Question: I have a data frame created with this code:
'''
require(reshape2)
foo <- data.frame( abs( cbind(rnorm(3),rnorm(3, mean=.8),rnorm(3, mean=.9),rnorm(3, mean=1))))
qux <- data.frame( abs( cbind(rnorm(3),rnorm(3, mean=.3),rnorm(3, mean=.4),rnorm(1, mean=2))))
bar <- data.frame( abs( cbind(rnorm(3,mean=.4),rnorm(3, mean=.3),rnorm(3, mean=.9),rnorm(3, mean=1))))
colnames(foo) <- c("w","x","y","z")
colnames(qux) <- c("w","x","y","z")
colnames(bar) <- c("w","x","y","z")
rownames(foo) <- c("n","q","r")
rownames(qux) <- c("n","q","r")
rownames(bar) <- c("n","q","r")
foo <- cbind(ID=rownames(foo),foo)
bar <- cbind(ID=rownames(bar),qux)
qux <- cbind(ID=rownames(bar),qux)
foo$fn <- "foo"
qux$fn <- "qux"
bar$fn <- "bar"
alldf<-rbind(foo,qux,bar)
alldf.m <- melt(alldf)
'''
What I want to do is to create a 'ggplot' line curve in format, so it creates a graph like this:

The actual graph does not contain upward lines - this is just a sketch so that the line separation is clear.
My current code doesn't work:
'''
library(ggplot2)
p <- ggplot(data=alldf.m, aes(x=variable)) +
geom_line(aes(colour=ID),alpha=0.4)
p <- p + facet_wrap( ~ fn)
p
'''
What's the best way to do it?
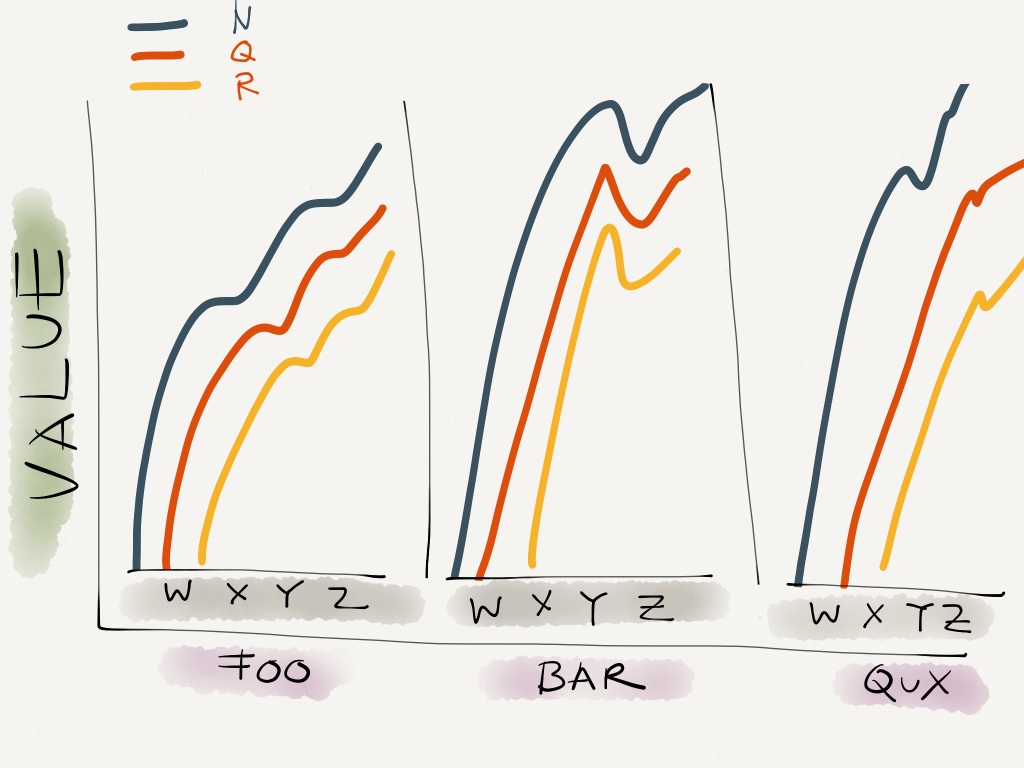
Answer: Try this:
'''
ggplot(data=alldf.m, aes(x=variable, y = value, colour = ID, group = ID)) +
geom_line() + facet_wrap(~fn)
'''